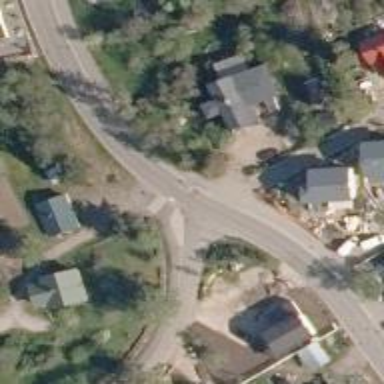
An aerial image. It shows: Road with "give way" sign.